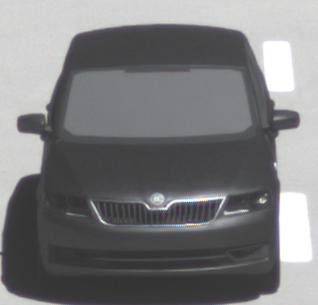
Make: Skoda
Model: Rapid
Detailed model: Rapid 1.2 Active Limousine
Model produced from: 2012/10
Model produced until: 2015/04
Doors: 5
Color: gray
Road condition: dry road
Daytime: midday
Contrast: medium contrast